Field crop: maize
Growth stage: 2
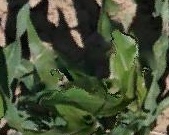
Species: maize